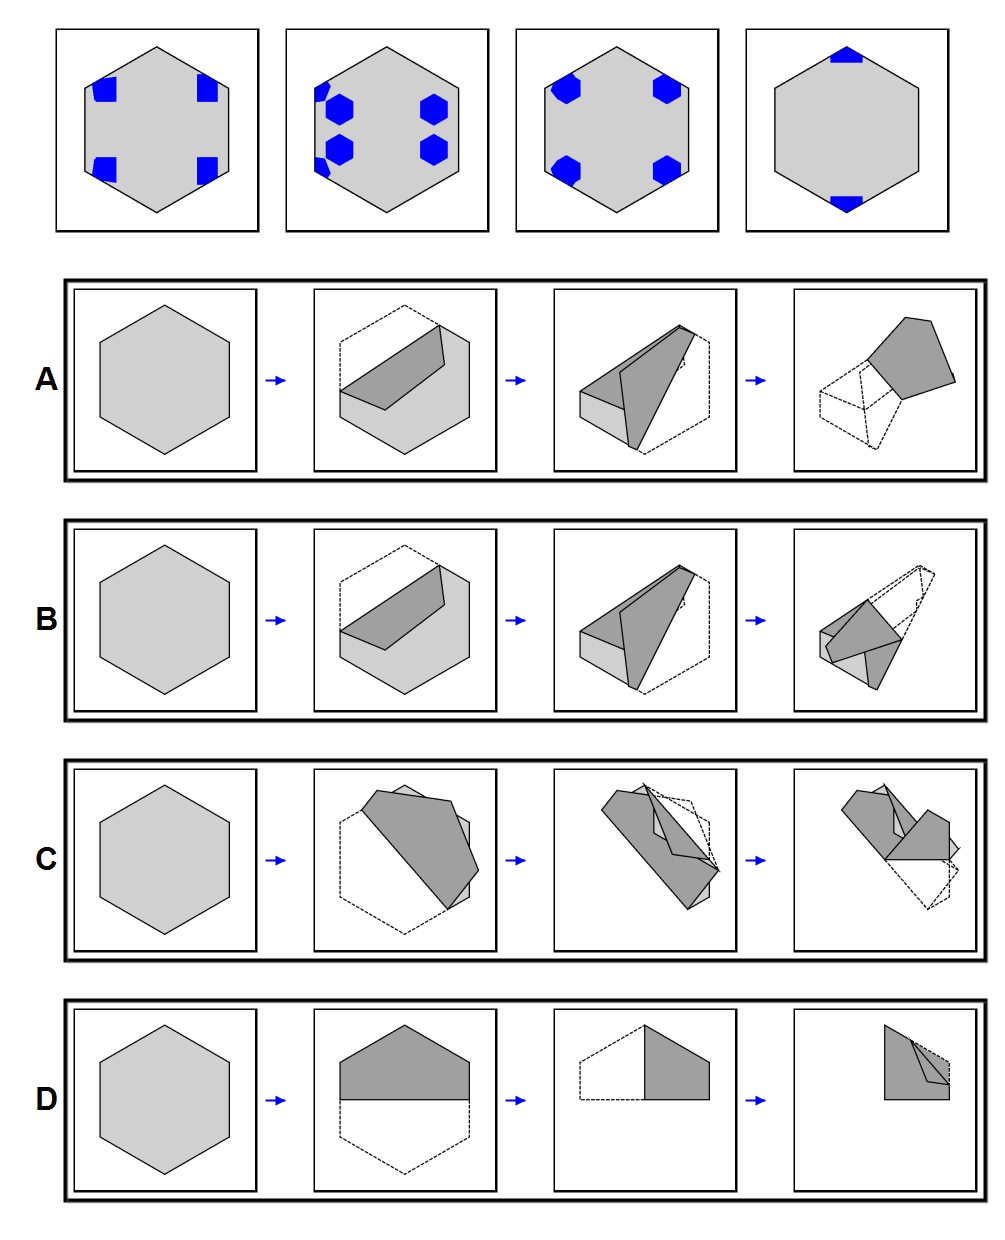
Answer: D